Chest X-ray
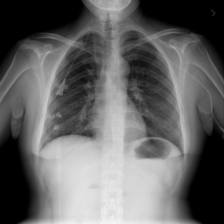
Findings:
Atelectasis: negative
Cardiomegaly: negative
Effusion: negative
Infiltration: negative
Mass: negative
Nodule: negative
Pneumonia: negative
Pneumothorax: negative
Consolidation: negative
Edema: negative
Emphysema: negative
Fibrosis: negative
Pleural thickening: negative
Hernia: negative